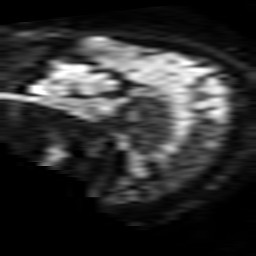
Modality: TRACE
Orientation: sagittal
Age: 80
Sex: female
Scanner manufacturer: philips
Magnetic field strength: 3 T
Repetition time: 4.04 s
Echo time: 0.05933 s